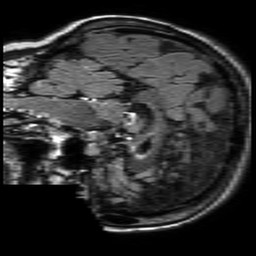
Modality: FLAIR
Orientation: sagittal
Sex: female
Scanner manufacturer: philips
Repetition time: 11 s
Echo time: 0.125 s